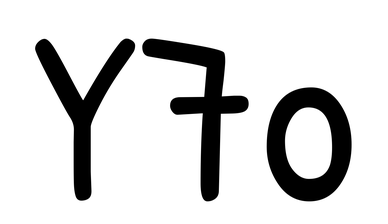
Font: PatrickHand-Regular